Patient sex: M
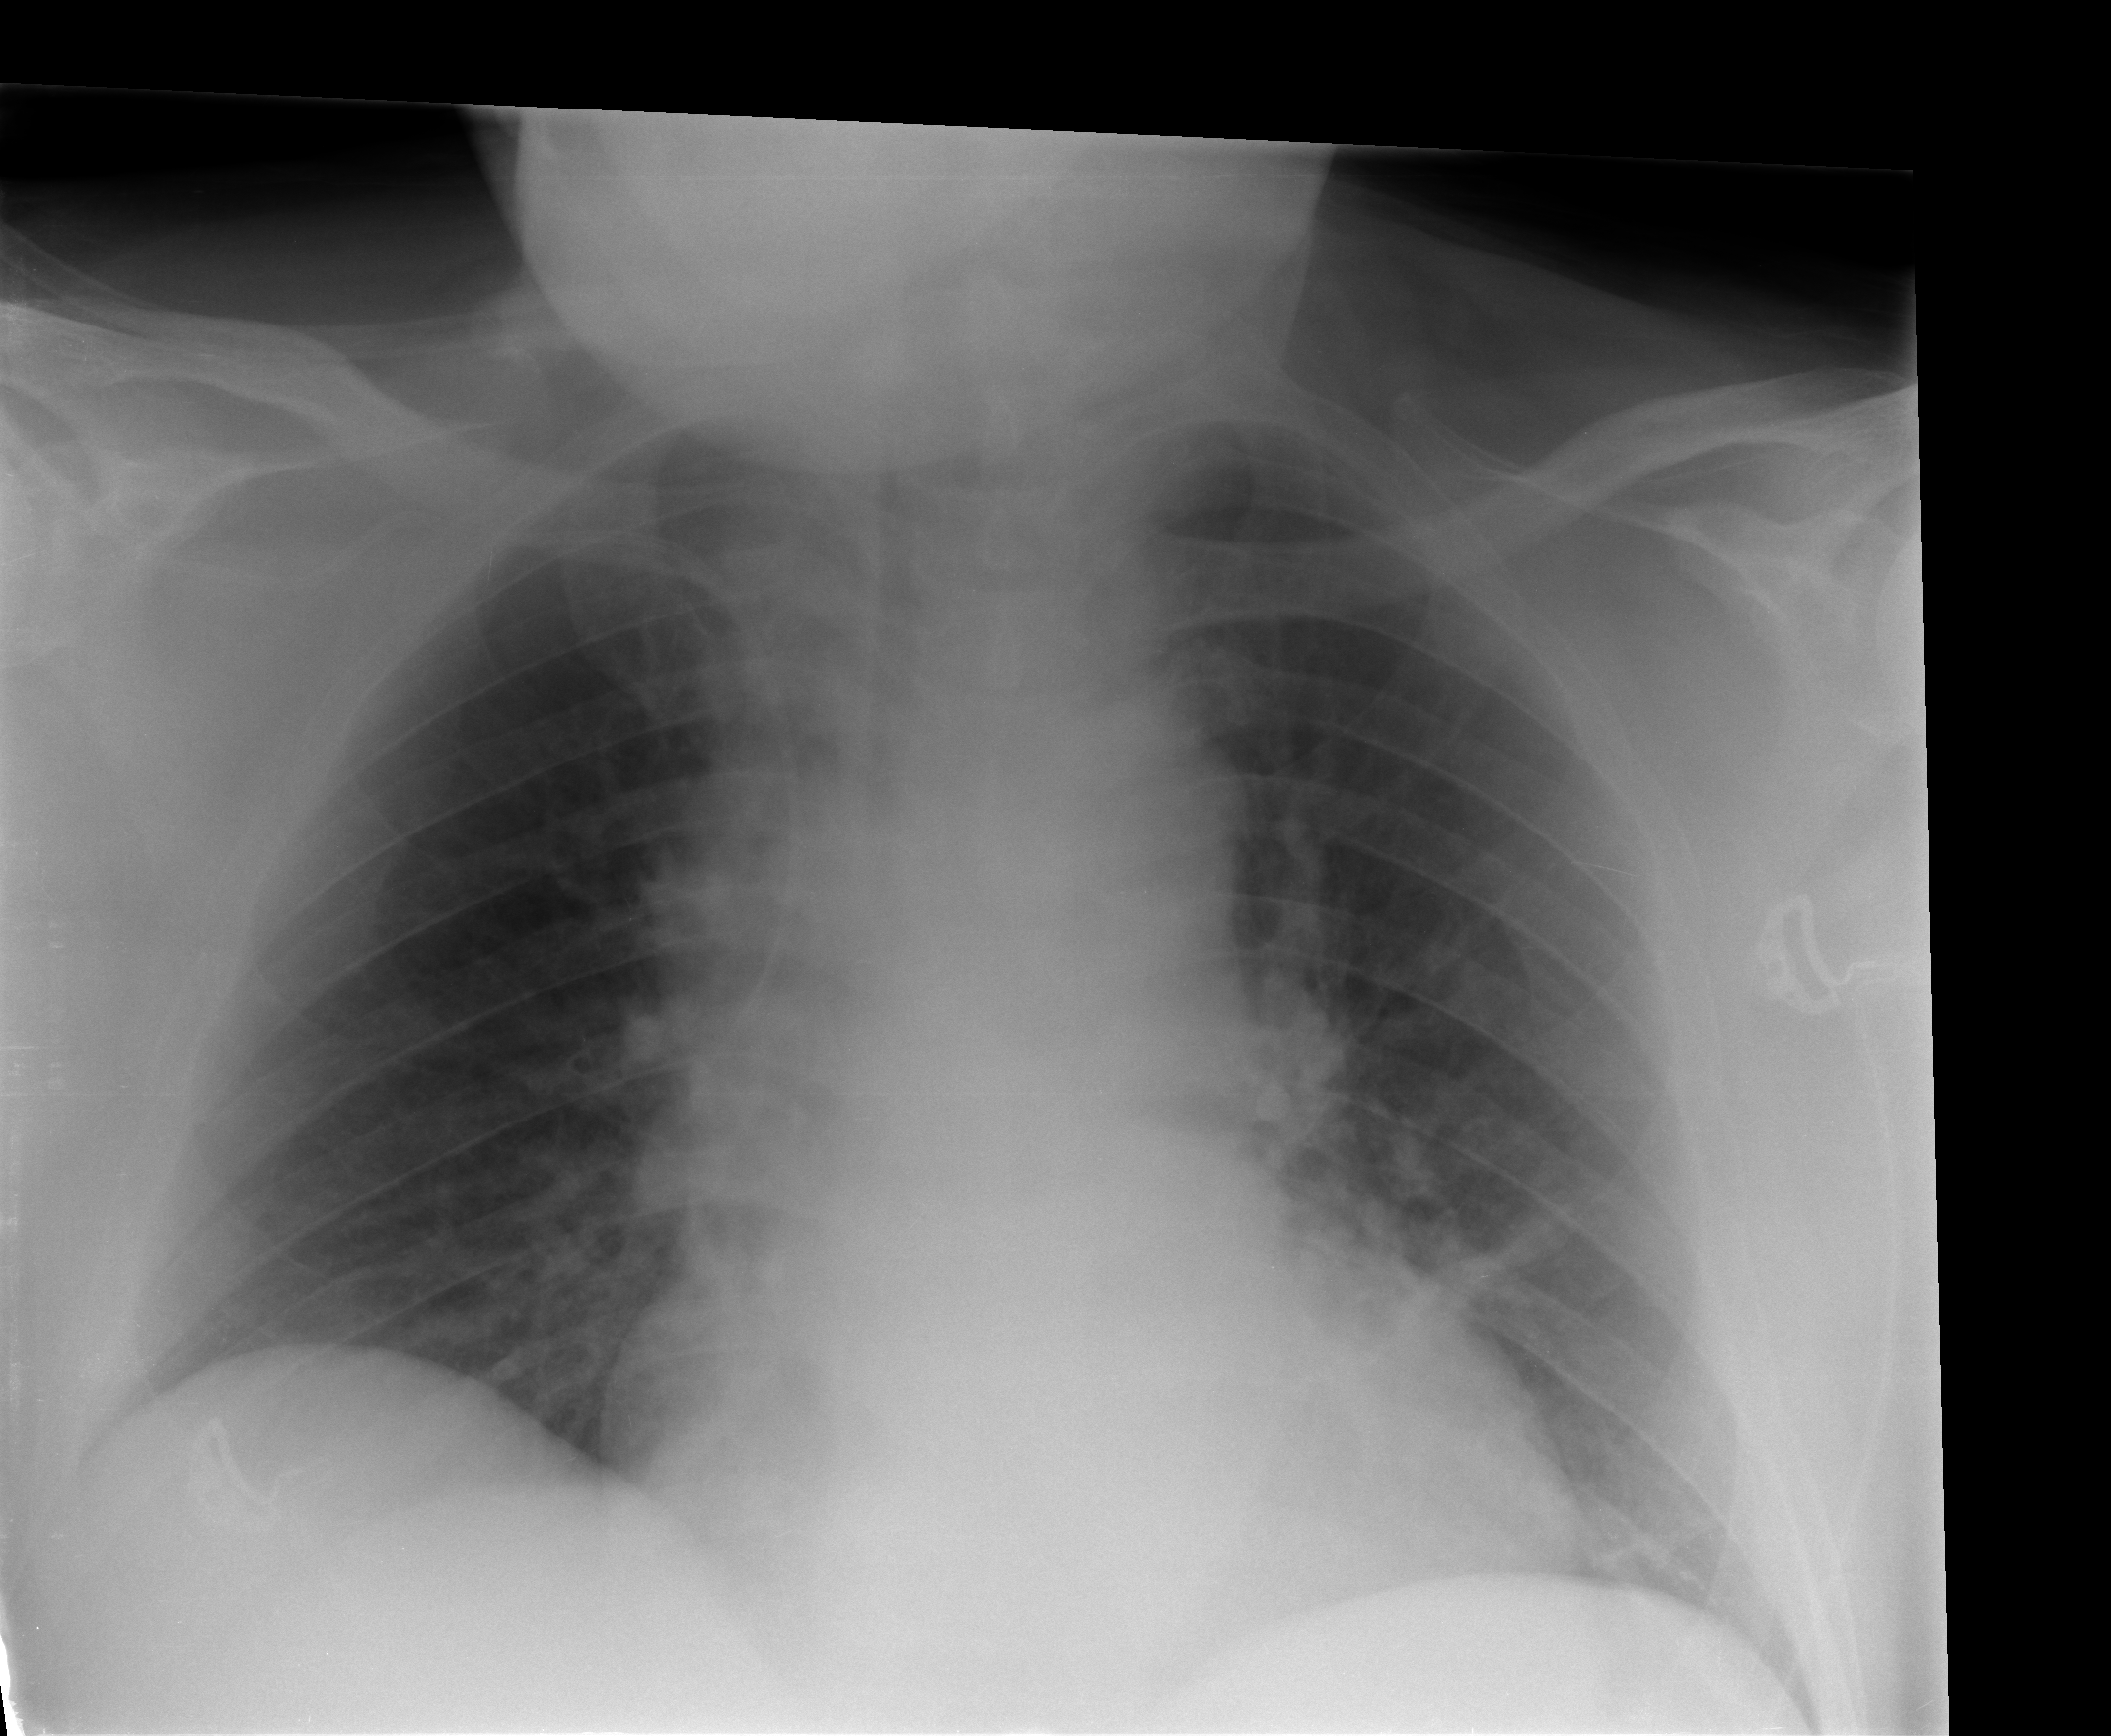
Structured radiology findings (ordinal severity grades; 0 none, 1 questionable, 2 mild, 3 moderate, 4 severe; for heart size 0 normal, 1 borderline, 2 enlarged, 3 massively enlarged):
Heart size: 0
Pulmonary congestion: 1
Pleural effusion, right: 0
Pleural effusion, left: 0
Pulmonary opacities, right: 0
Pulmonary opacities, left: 0
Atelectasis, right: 0
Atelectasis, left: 2